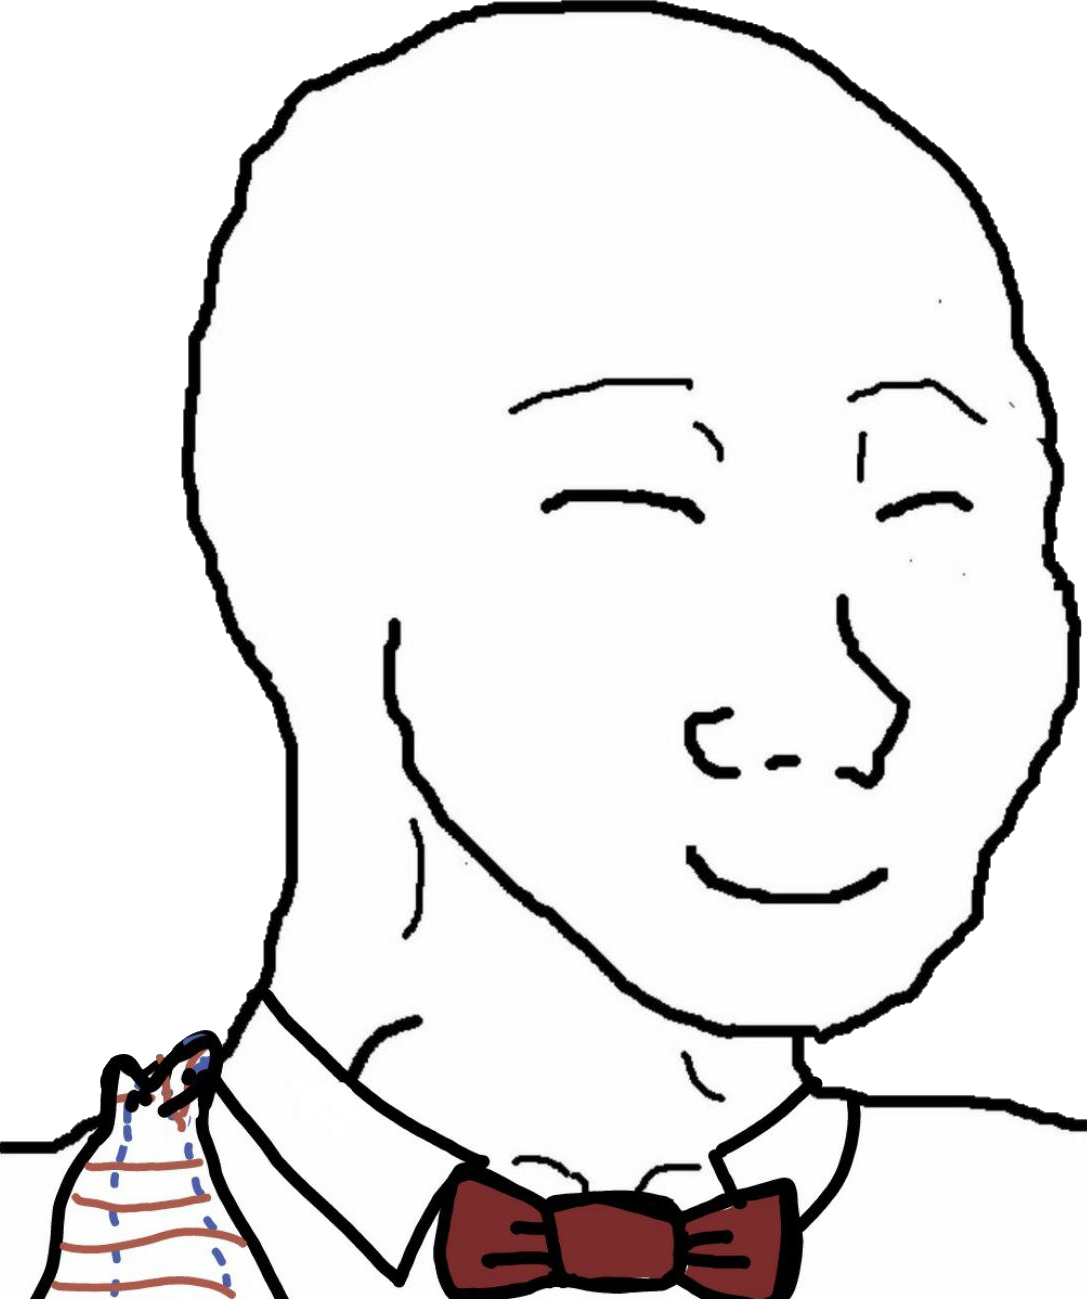
Label: 5_Bloomer